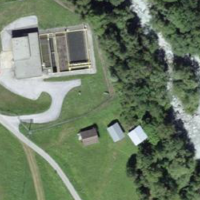
EUNIS habitat code: 32
Species observed at this site:
Chrysopa perla